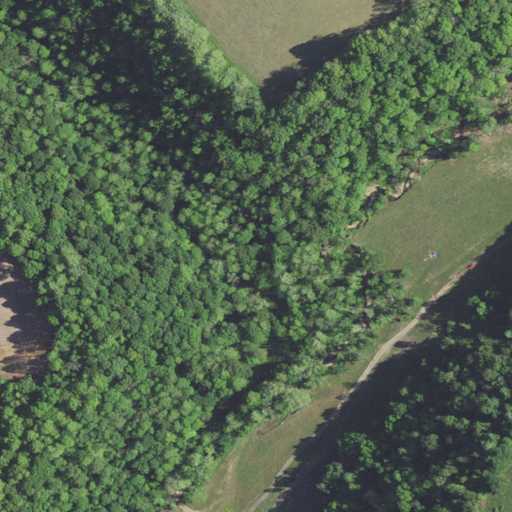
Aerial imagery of valley in Kentucky named Burdlick Hollow containing deciduous forest, shrub, mixed forest, grassland, and pasture